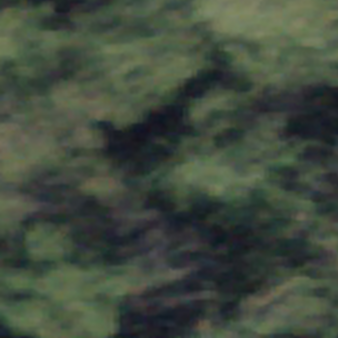
Label: other